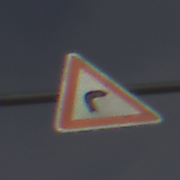
Verkehrszeichen: KurveRechts
Umgebung: Outdoor, Nature
Tageszeit: SunriseSunset
Wetter: PartlyCloudy
Licht: Natural
Jahreszeit: NotSpecified
Kontrast: HighContrast